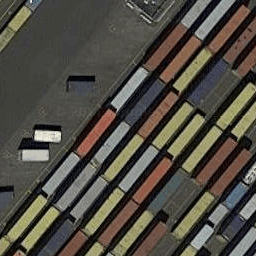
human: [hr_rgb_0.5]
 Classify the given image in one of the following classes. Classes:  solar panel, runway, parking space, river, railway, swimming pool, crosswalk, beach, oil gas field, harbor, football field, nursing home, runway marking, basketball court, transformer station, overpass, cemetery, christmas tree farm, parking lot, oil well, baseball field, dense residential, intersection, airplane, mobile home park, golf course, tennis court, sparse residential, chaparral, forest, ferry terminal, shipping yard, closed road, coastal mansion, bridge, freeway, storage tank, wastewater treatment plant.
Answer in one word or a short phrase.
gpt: shipping yard